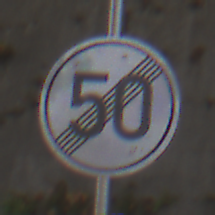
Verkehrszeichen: EndeGeschwindigkeit50
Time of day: MorningAfternoon
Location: Outdoor (Suburban)
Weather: PartlyCloudy
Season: NotSpecified
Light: Natural